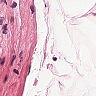
Metastatic tissue present: no